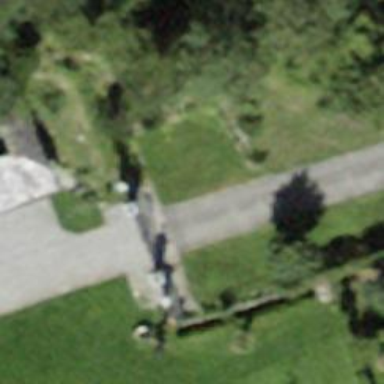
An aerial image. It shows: Gate.